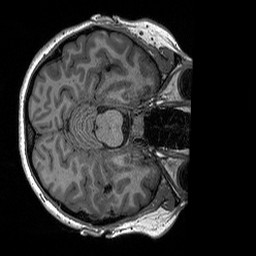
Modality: T1w
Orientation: axial
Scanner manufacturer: siemens
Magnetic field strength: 3 T
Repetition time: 2.3 s
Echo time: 0.00298 s